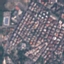
Label: Residential